Question: Here is a screenshot of my Project:

The lines hidden behind the error window are:
'''
pi.setValue(namePart);
pi.setType(Integer.class);
'''
as you can see I have included the 'ksoap-j2se-full-2.1.2.jar' and also all the imports are in place.
Still 'pi.setName("");' (and all the ones below it) is giving resolution error! apparently no such method exists in class PropertyInfo... I have already googled this and no one else seems to have any such problem anywhere on the Net or on StackOVerflow! Please help I'm stuck at the very starting point of learning Ksoap and Web Services!
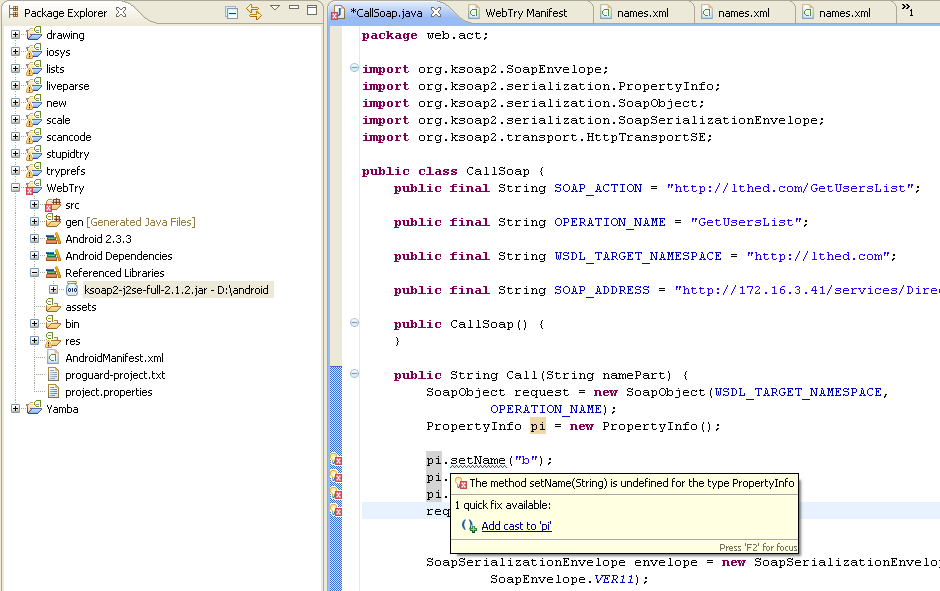
Answer: Seems like you are using library which is wrong. You need to use <URL> library in order to get it work.